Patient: sex M, age 79
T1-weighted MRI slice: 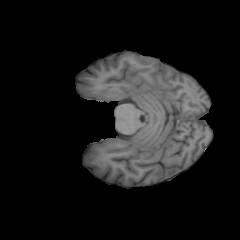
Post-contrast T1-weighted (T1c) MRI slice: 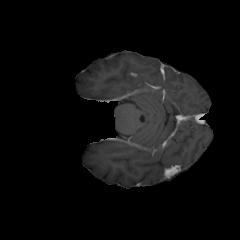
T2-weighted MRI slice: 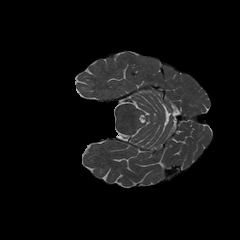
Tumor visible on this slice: no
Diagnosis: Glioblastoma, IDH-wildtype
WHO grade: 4